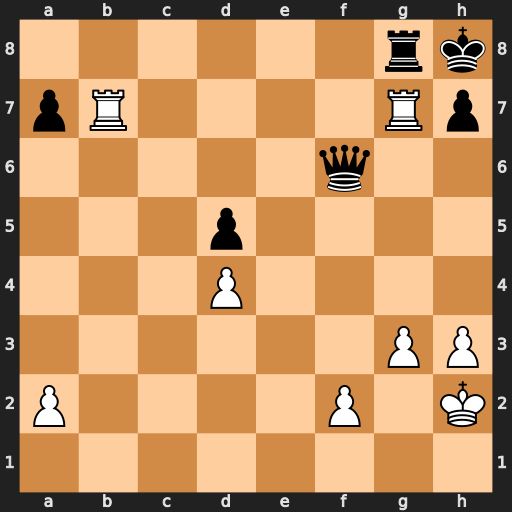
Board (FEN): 6rk/pR4Rp/5q2/3p4/3P4/6PP/P4P1K/8
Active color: w
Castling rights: -
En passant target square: -
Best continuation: Rxh7#